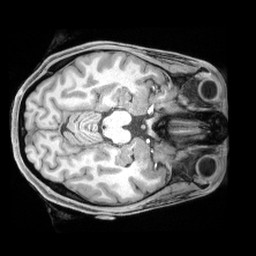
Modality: T1w
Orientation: axial
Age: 24
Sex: female
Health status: healthy
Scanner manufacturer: siemens
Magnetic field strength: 3 T
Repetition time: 2.4 s
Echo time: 0.00194 s